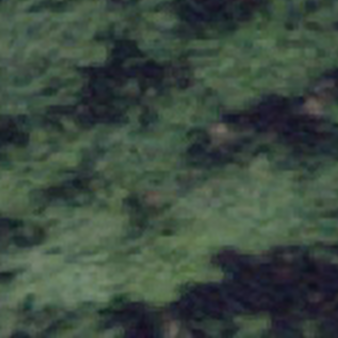
Label: other